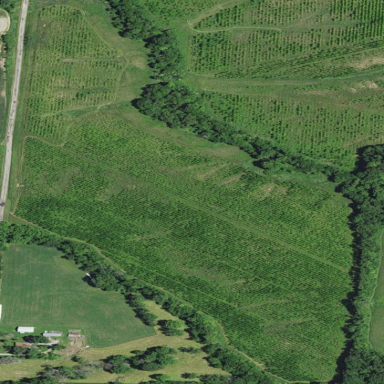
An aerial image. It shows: Plant nursery filled with trees.